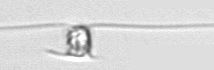
Label: Chaetoceros_danicus